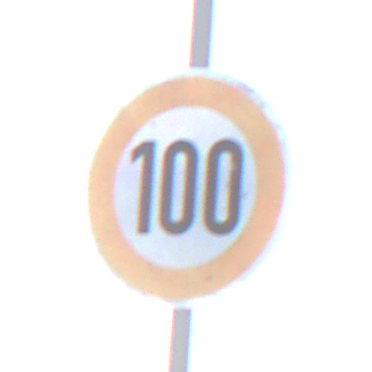
Verkehrszeichen: Geschwindigkeit100
Umgebung: Outdoor, RoadRail
Tageszeit: MorningAfternoon
Wetter: PartlyCloudy
Licht: Natural
Jahreszeit: NotSpecified
Kontrast: LowContrast